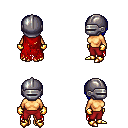
a pixel art fantasy rpg character, female body template, human, tanned skin, red tattered cape, red pants, blue pageboy hairstyle, metal helm, gold gloves, gold boots, four views (front, back, left, right), 2x2 character sprite sheet, small pixel art, hard edges, no anti-aliasing